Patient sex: F
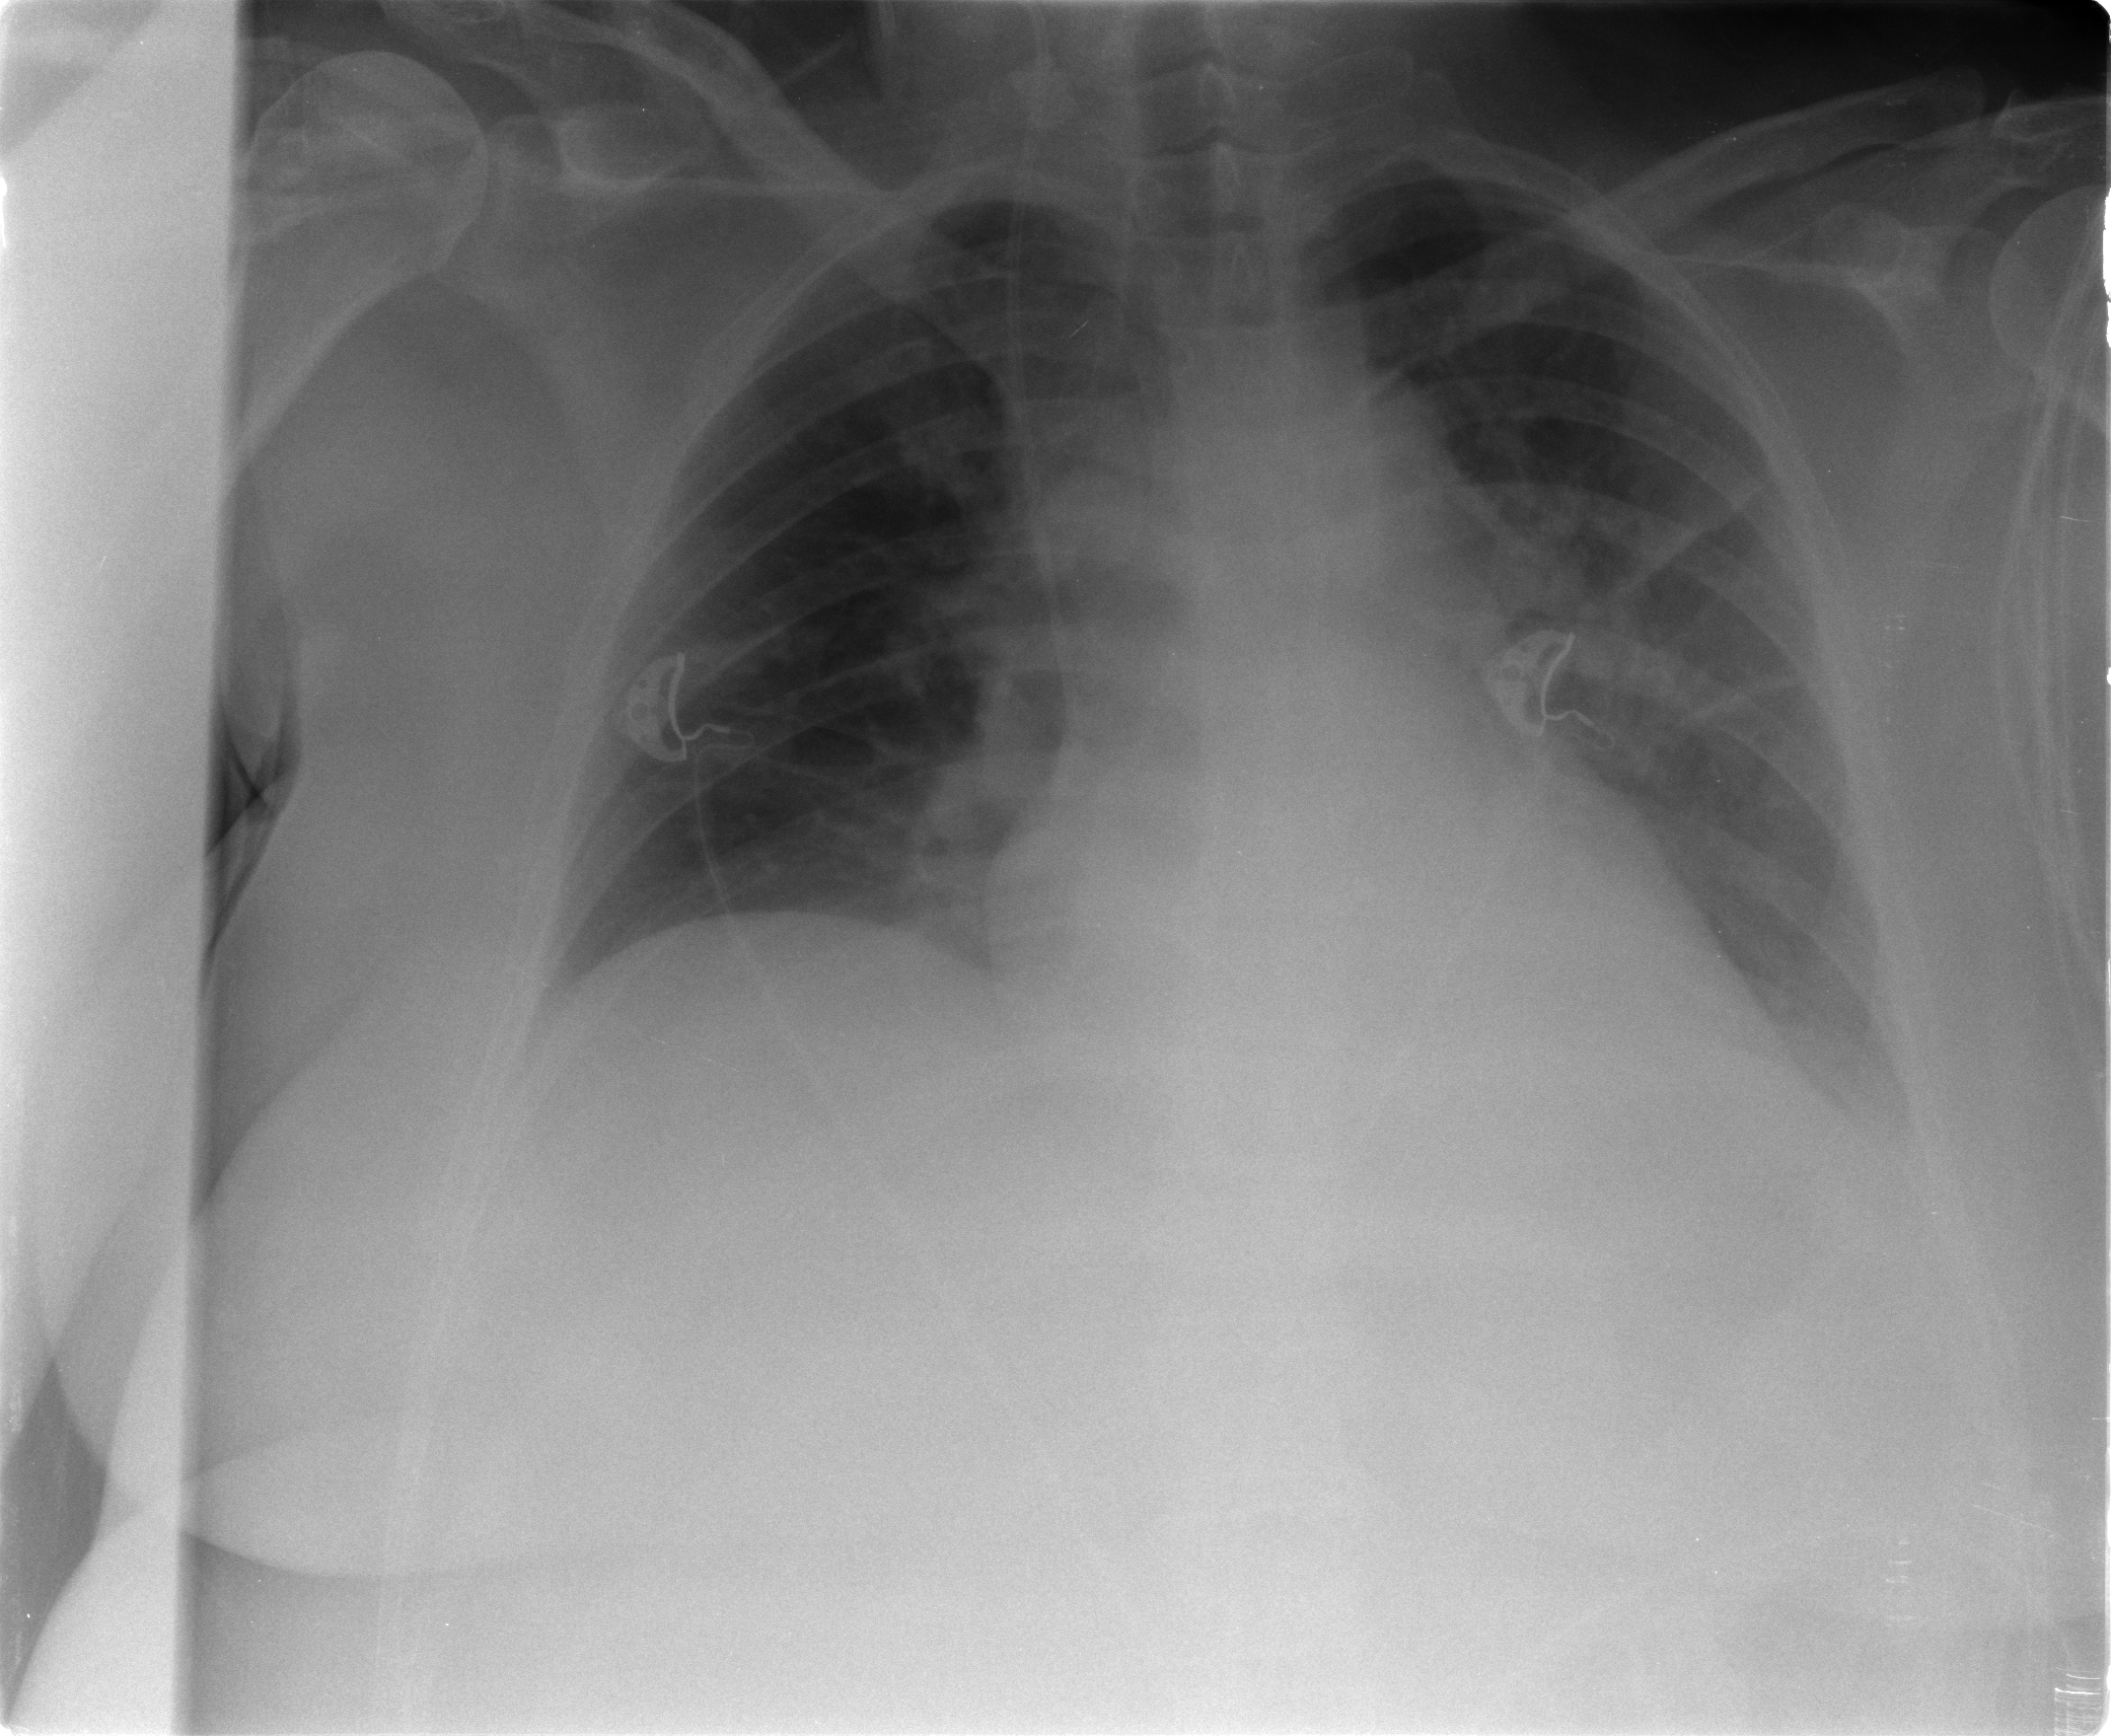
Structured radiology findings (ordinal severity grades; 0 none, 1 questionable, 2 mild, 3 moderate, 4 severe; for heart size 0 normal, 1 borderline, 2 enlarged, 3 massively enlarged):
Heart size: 1
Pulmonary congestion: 2
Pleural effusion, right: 1
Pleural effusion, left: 2
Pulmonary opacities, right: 0
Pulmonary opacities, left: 1
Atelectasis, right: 1
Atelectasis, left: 2